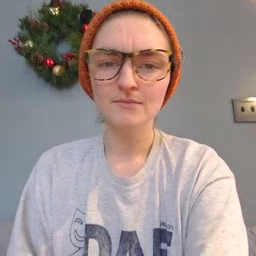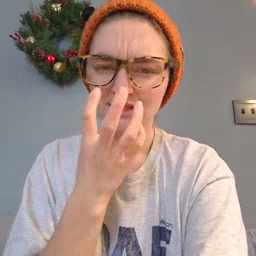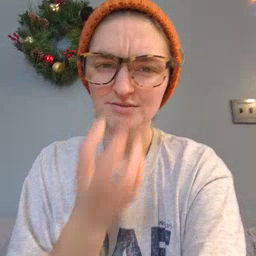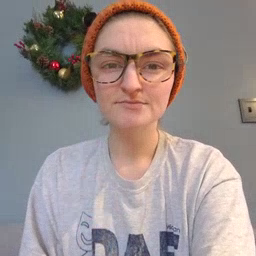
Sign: mad